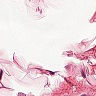
Metastatic tissue present: no